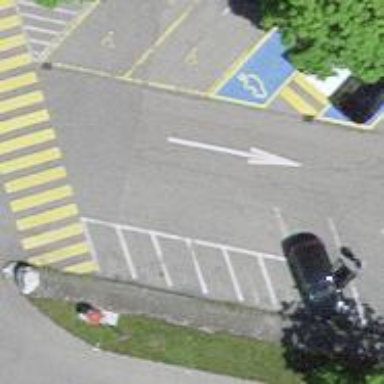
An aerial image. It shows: Parking aisle designated as service road.